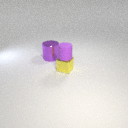
small yellow metal cube below small purple rubber cylinder